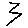
Label: zigzag